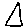
Label: triangle